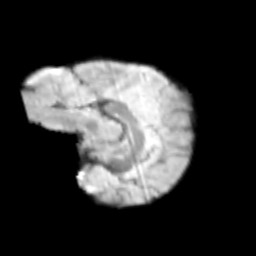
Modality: T2w
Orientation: sagittal
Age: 9
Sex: female
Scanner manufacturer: siemens
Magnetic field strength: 3 T
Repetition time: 3.8 s
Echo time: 0.07 s